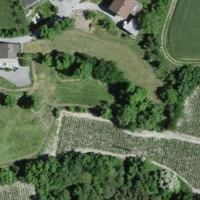
EUNIS habitat code: 24
Species observed at this site:
Corvus corone
Limenitis reducta
Emberiza citrinella
Sylvia atricapilla
Muscicapa striata
Luscinia megarhynchos
Cuculus canorus
Erithacus rubecula
Pica pica
Phoenicurus ochruros
Garrulus glandarius
Falco tinnunculus
Amata phegea
Cyanistes caeruleus
Sturnus vulgaris
Lasiommata megera
Satyrus ferula
Brenthis daphne
Polyommatus daphnis
Fringilla coelebs
Lanius collurio
Carduelis carduelis
Turdus merula
Papilio machaon
Libelloides coccajus
Lysandra coridon
Issoria lathonia
Vanessa cardui
Emberiza cia
Melanargia galathea
Upupa epops
Leptidea sinapis
Motacilla alba
Polyommatus icarus
Accipiter nisus